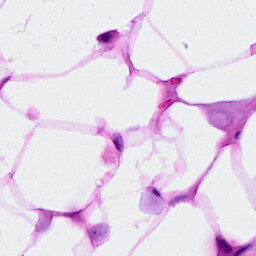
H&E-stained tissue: Breast